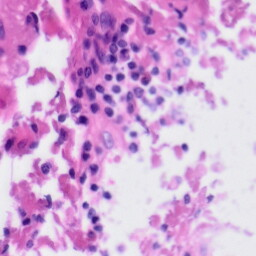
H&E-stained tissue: Tonsil